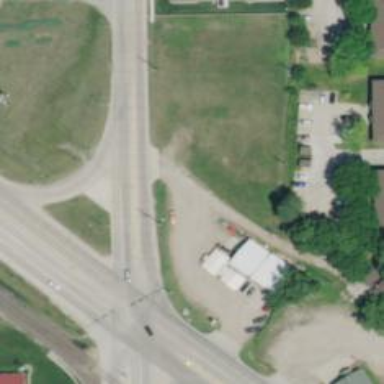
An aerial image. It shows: Secondary road.